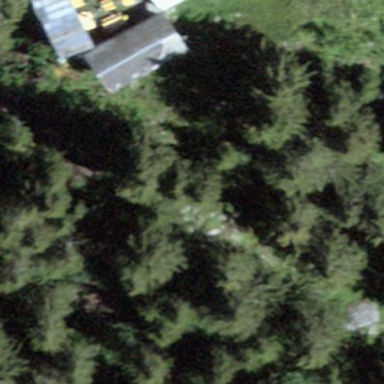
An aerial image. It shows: Forest area dominated by needle-leaved trees.